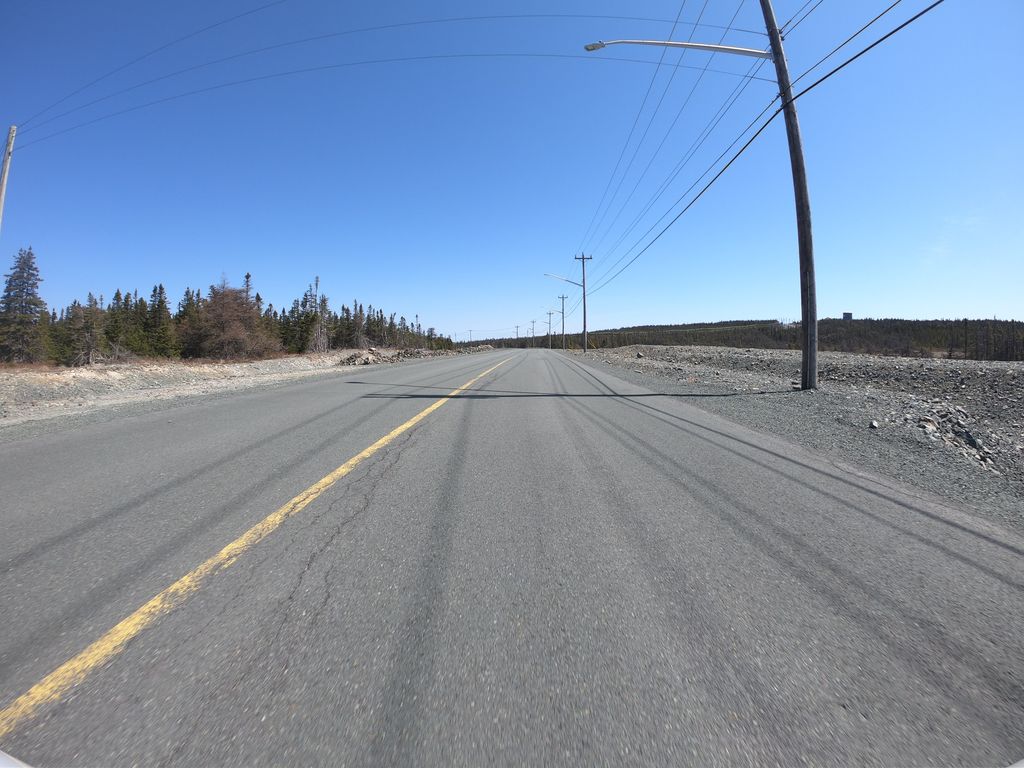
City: st_johns